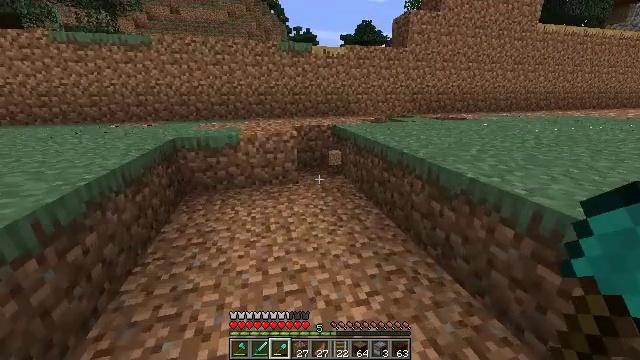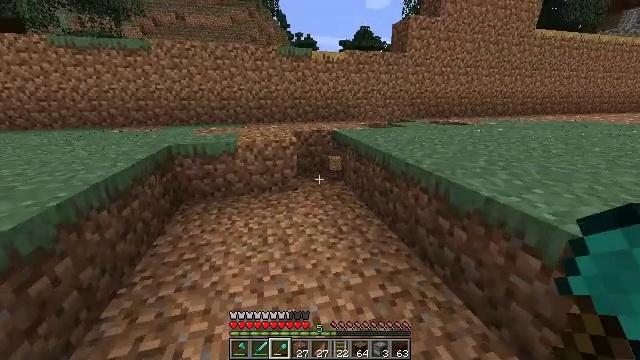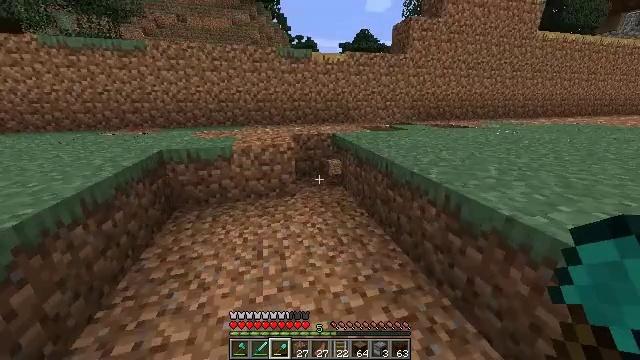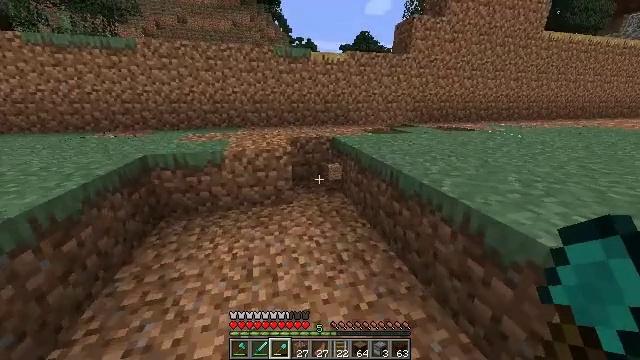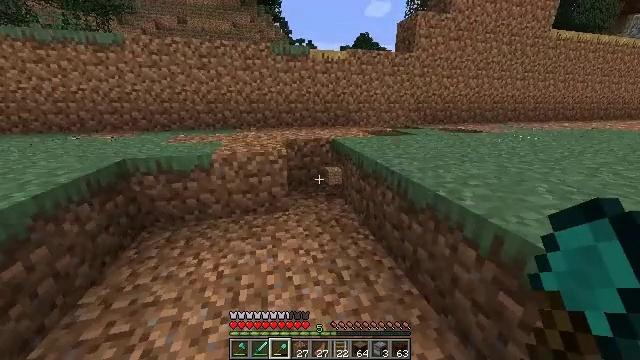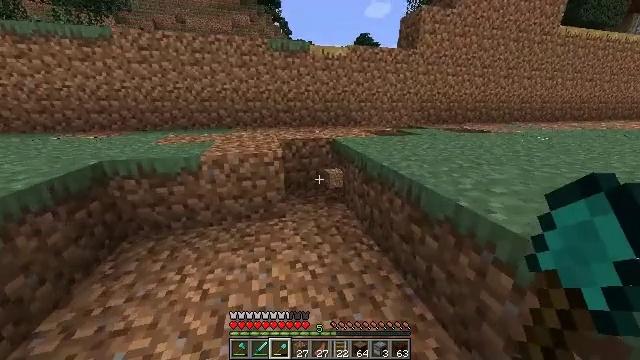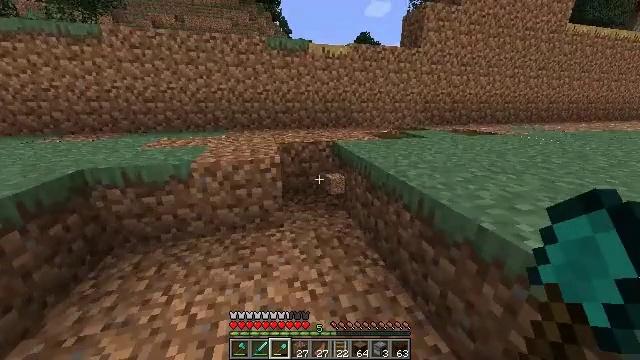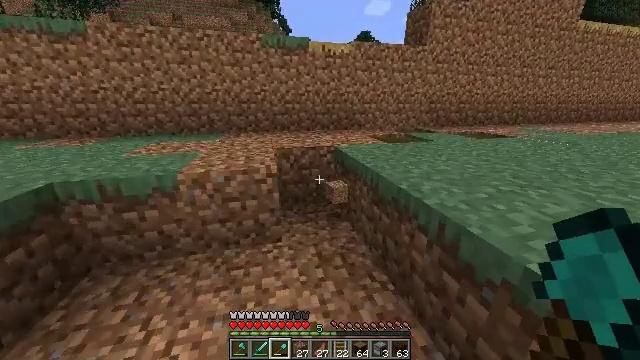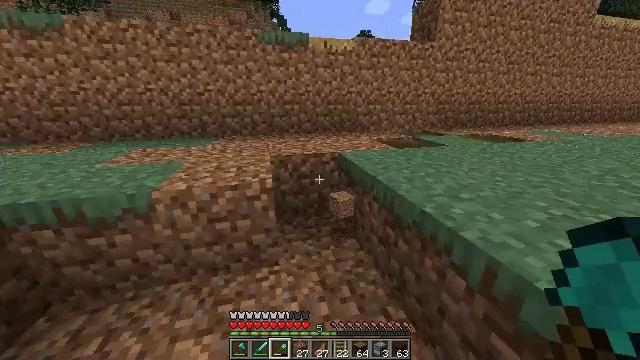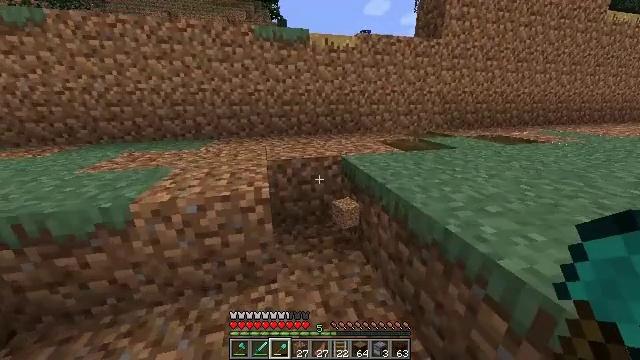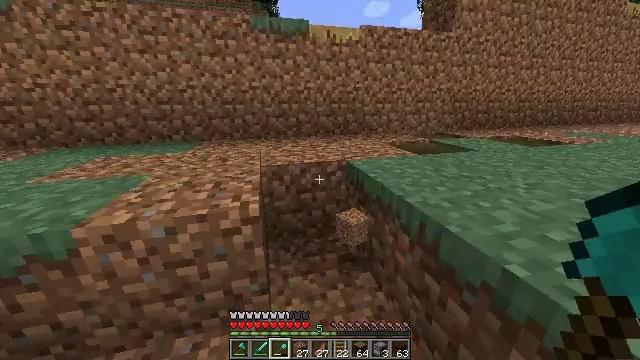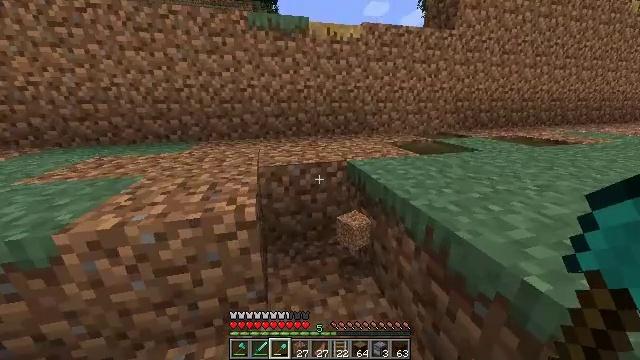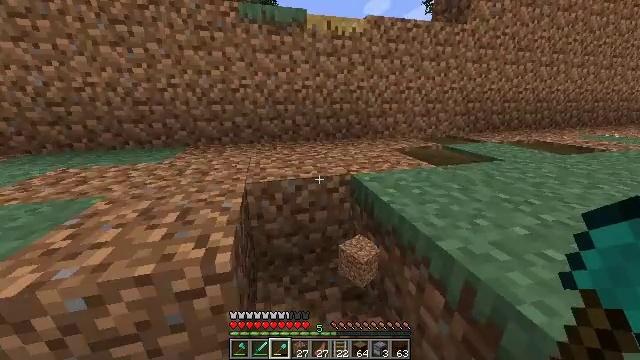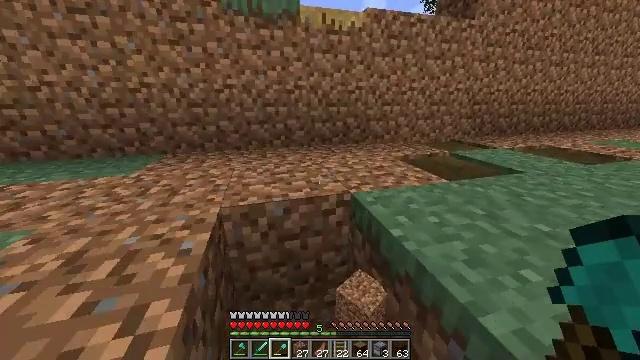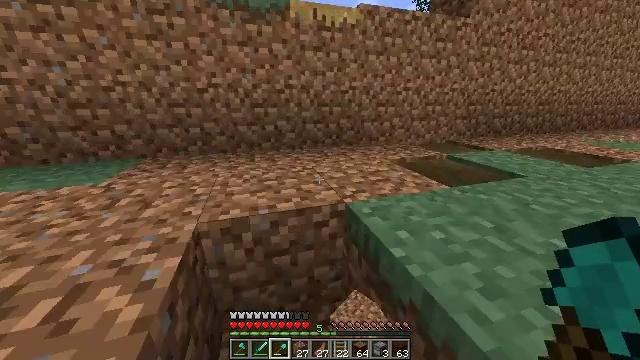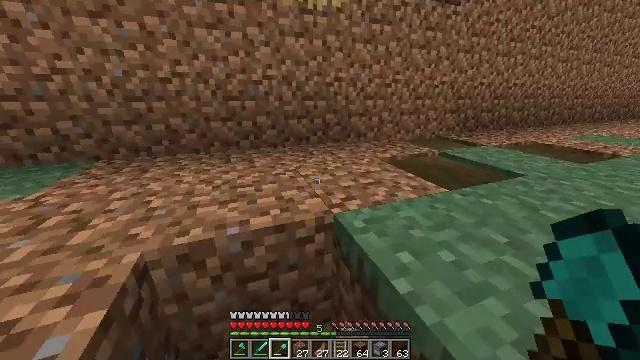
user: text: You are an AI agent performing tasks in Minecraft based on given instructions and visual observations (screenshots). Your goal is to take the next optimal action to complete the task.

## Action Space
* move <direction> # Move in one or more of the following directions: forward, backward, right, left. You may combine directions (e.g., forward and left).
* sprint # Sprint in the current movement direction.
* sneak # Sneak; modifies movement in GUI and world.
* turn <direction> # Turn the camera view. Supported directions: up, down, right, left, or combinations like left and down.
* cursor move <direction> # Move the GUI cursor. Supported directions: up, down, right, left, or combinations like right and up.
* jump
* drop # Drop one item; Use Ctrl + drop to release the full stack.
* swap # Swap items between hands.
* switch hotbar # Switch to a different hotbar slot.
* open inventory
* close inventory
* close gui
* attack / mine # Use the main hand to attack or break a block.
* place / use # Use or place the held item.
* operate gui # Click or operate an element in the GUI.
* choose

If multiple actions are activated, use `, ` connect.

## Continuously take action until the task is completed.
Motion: motion action
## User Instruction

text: Reclaim the grass path segment.
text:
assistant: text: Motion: move forward
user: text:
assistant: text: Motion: move forward, sprint
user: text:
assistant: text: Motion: move forward, sprint
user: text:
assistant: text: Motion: move forward, sprint
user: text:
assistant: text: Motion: move forward
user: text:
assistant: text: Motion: move forward
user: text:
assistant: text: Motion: move forward, sprint
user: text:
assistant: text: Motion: move forward, sprint
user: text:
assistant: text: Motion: move forward, sprint
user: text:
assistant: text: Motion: move forward
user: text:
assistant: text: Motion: move forward
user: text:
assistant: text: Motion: move forward
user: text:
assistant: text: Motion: move forward, sprint
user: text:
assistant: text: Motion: move forward, sprint, turn right
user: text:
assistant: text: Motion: move forward, sprint, turn right and down
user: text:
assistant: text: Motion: move forward, sprint, turn right and down
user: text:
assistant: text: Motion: move forward, turn right and down
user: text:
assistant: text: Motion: move forward, turn right and down
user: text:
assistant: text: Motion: move forward, turn right and down, jump
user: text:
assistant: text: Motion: move forward, turn right and down, jump
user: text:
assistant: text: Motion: move forward, turn right and down, jump
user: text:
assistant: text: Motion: move forward, turn right and down, jump
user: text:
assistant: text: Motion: move forward, turn right and down, jump
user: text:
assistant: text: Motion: move forward, turn right and down
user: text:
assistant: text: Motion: turn right and down
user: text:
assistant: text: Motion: turn right and down
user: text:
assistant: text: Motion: no_op
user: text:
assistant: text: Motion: no_op
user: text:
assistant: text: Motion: no_op
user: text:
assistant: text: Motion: turn left and up